Question: I just want someone explain it to me that how does GC discover that those memory blocks (pictured in red area) are garbage when their reference count is more that 0 but they are practically inaccessible?

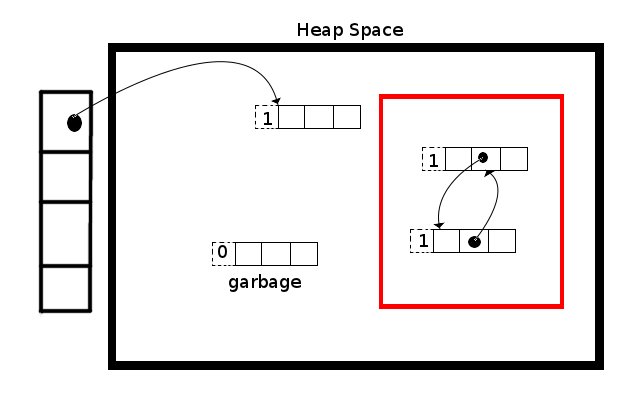
Answer: There's set of "root objects" which are considered always accessible: e.g., Thread references, static variables, class references. If some object can not be reached via link of references from these root objects, it considered to be available for GC, even if there are some references to that object.